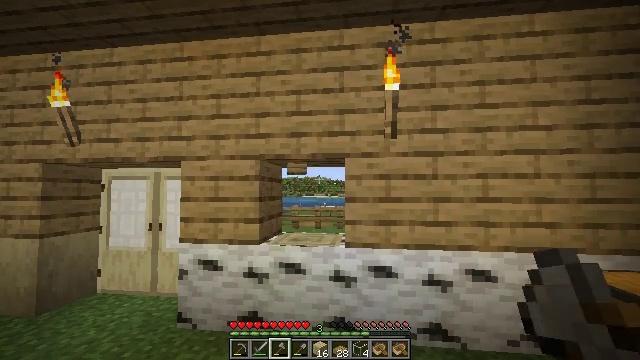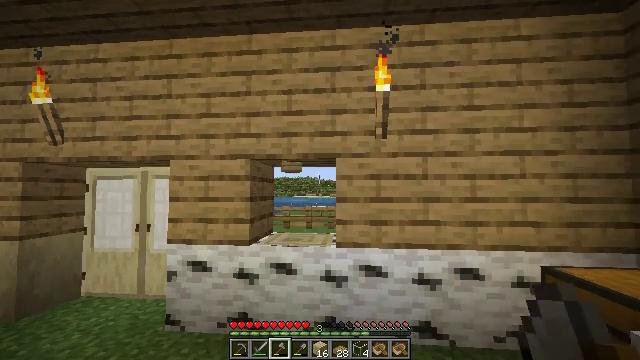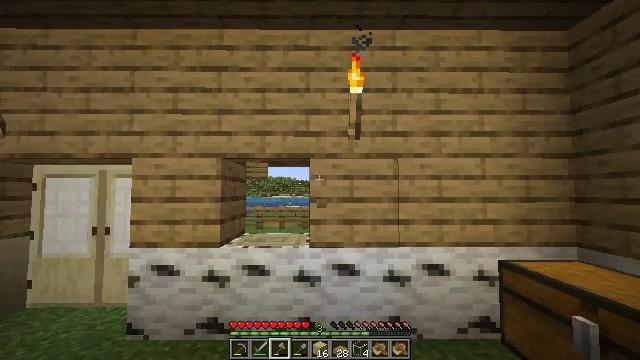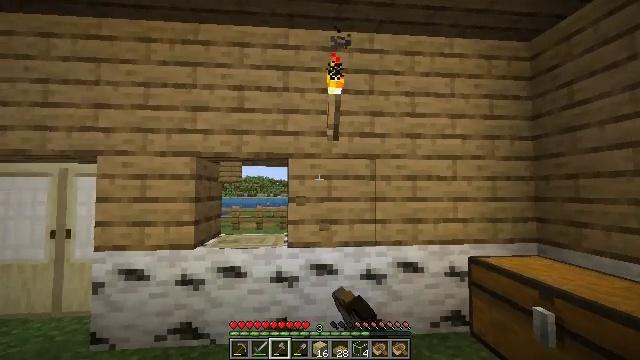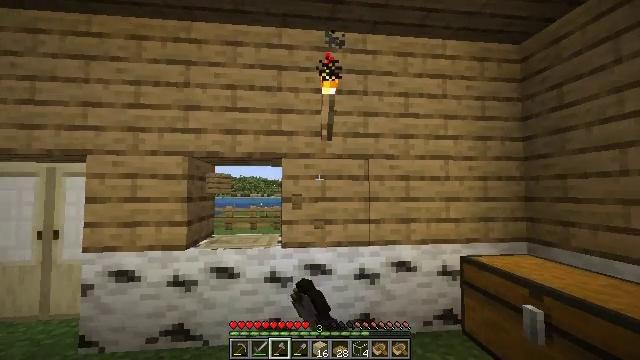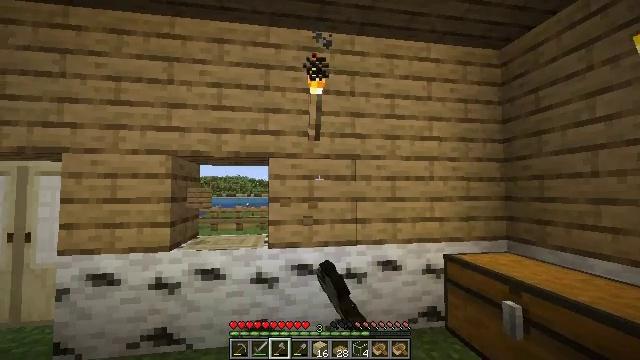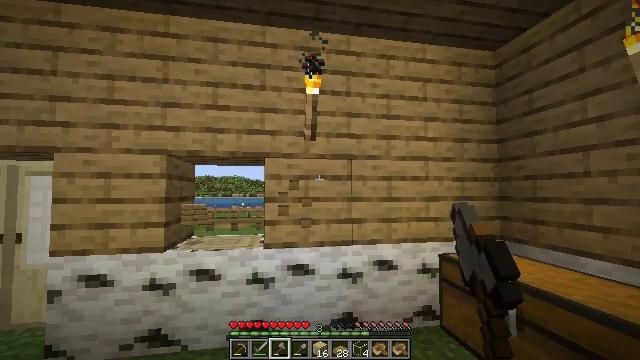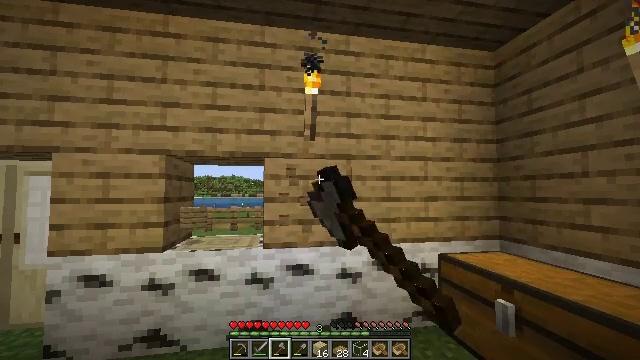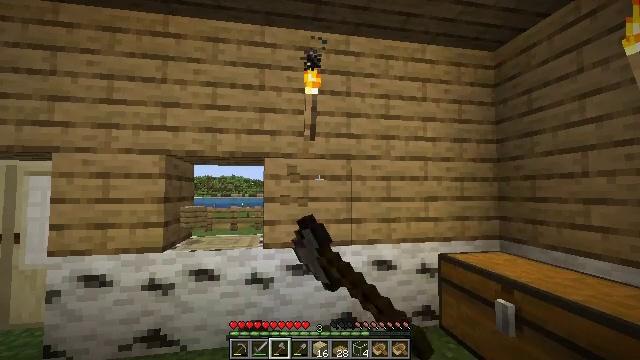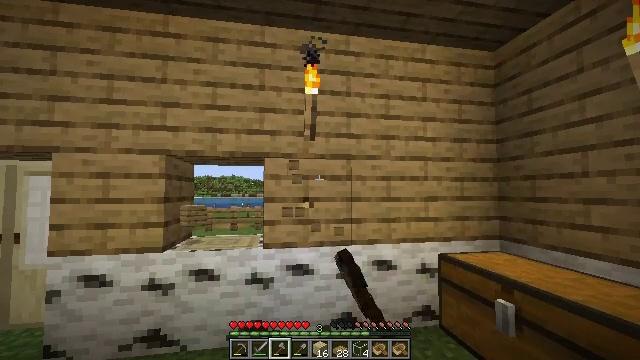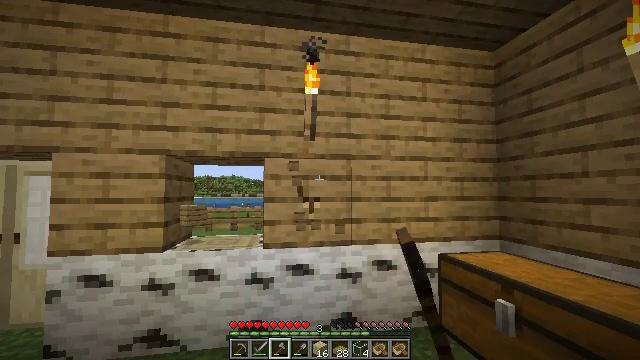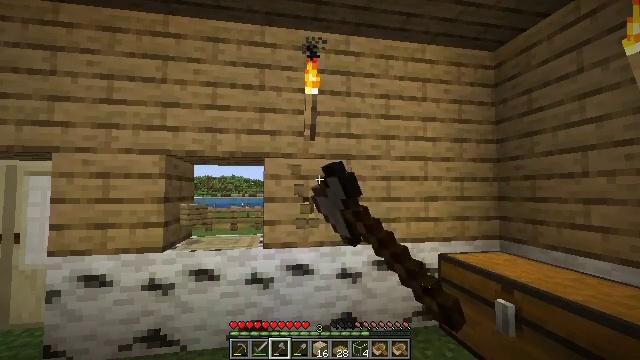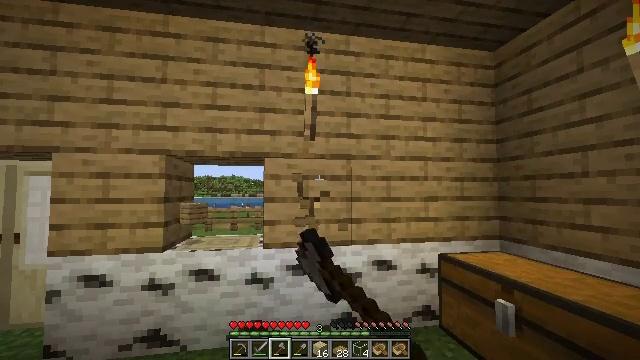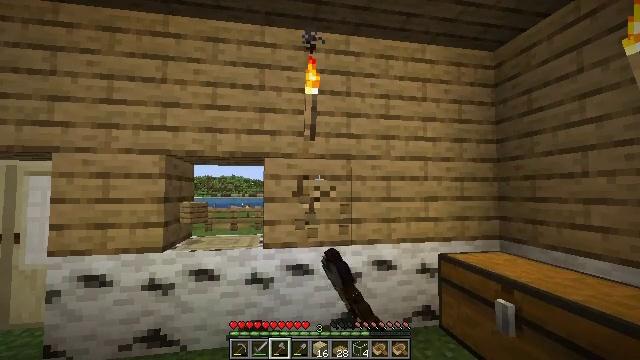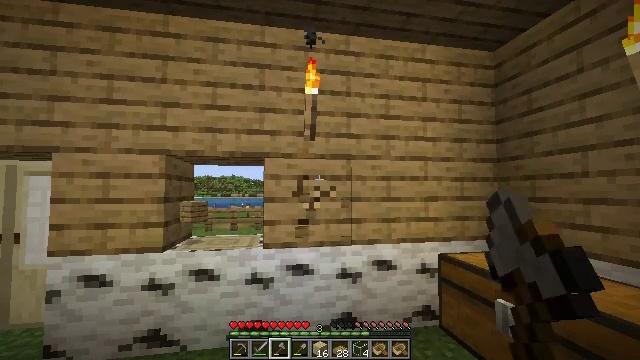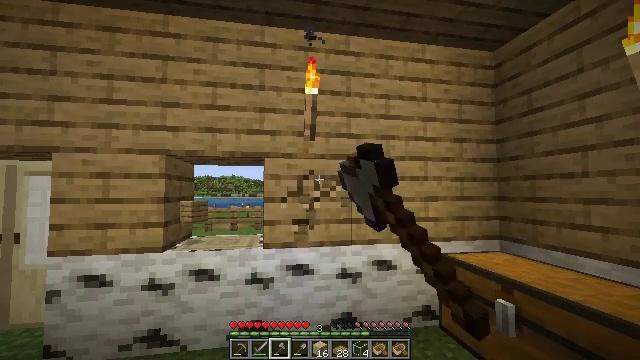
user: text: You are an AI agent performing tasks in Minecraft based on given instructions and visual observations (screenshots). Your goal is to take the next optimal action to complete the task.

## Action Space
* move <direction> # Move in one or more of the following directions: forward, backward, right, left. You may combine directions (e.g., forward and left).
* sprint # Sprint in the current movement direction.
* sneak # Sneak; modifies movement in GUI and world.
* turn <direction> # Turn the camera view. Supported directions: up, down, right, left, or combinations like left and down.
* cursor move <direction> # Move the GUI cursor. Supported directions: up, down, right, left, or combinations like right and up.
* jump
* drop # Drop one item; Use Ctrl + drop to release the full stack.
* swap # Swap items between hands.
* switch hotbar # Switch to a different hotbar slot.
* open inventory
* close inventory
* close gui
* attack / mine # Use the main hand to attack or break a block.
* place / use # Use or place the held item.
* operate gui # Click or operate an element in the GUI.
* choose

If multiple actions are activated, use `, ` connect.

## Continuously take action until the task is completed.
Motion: motion action
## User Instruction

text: Gather some oak planks.
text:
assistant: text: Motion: turn right, attack / mine
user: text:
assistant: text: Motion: turn right, attack / mine
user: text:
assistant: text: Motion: turn right, attack / mine
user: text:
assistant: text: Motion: turn right, attack / mine
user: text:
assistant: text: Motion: turn right, attack / mine
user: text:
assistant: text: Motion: attack / mine
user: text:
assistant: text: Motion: attack / mine
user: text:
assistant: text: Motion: attack / mine
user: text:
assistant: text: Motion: attack / mine
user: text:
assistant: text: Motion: attack / mine
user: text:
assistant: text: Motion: attack / mine
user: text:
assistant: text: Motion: attack / mine
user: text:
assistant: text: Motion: attack / mine
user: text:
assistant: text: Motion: attack / mine
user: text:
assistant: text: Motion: attack / mine
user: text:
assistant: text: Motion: attack / mine
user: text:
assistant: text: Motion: attack / mine
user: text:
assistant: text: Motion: attack / mine
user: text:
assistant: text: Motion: attack / mine
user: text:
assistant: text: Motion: attack / mine
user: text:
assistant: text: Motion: attack / mine
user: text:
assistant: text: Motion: attack / mine
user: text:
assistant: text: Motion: attack / mine
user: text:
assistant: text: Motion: attack / mine
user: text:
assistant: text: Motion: attack / mine
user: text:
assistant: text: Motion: attack / mine
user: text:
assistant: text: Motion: attack / mine
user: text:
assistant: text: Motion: attack / mine
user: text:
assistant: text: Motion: turn right, attack / mine
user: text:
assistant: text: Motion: turn right, attack / mine